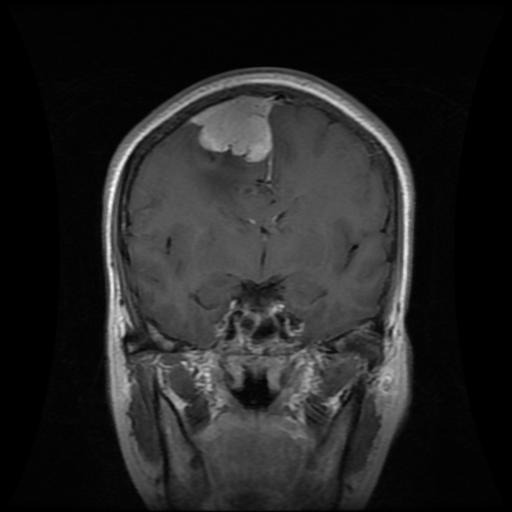
Label: meningioma